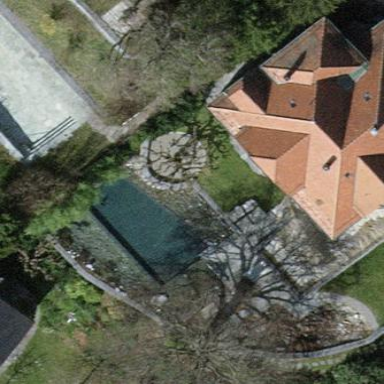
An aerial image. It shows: Swimming pool located in leisure land.